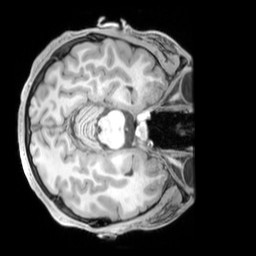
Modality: T1w
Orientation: axial
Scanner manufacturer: siemens
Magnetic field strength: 3 T
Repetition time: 2.3 s
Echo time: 0.00226 s